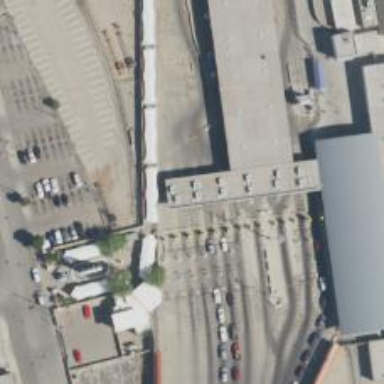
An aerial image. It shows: Border control barrier.